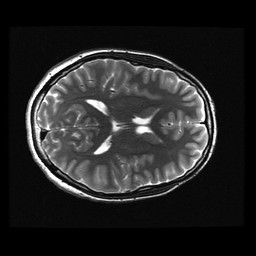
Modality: T2w
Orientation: axial
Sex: male
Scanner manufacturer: ge
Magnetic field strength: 3 T
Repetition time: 5 s
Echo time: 0.1017 s